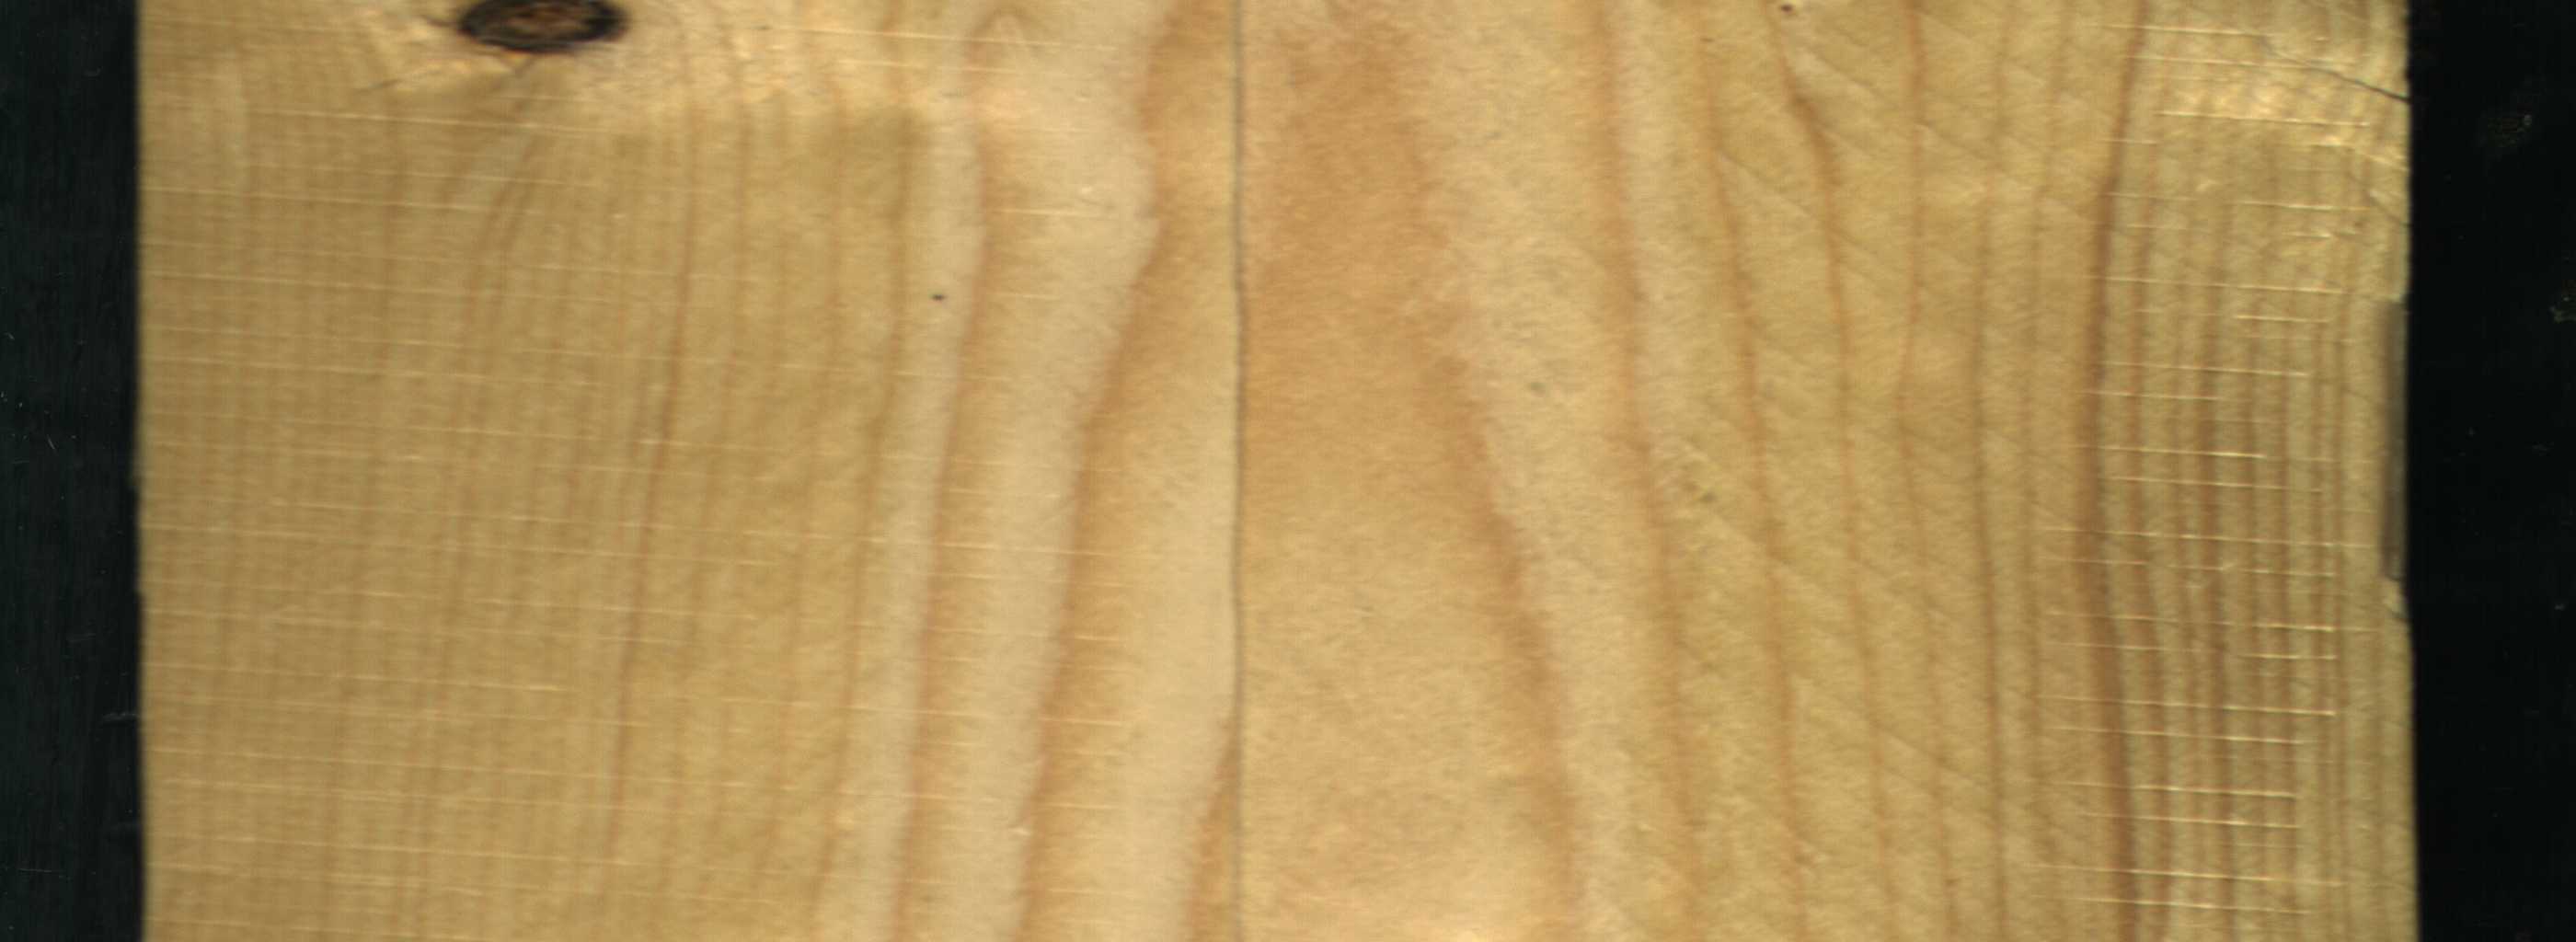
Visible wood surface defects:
Dead_Knot